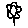
Label: flower